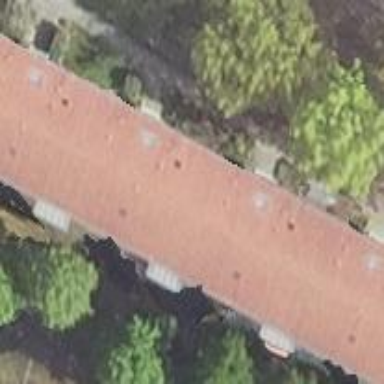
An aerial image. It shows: Gabled roof apartments building.